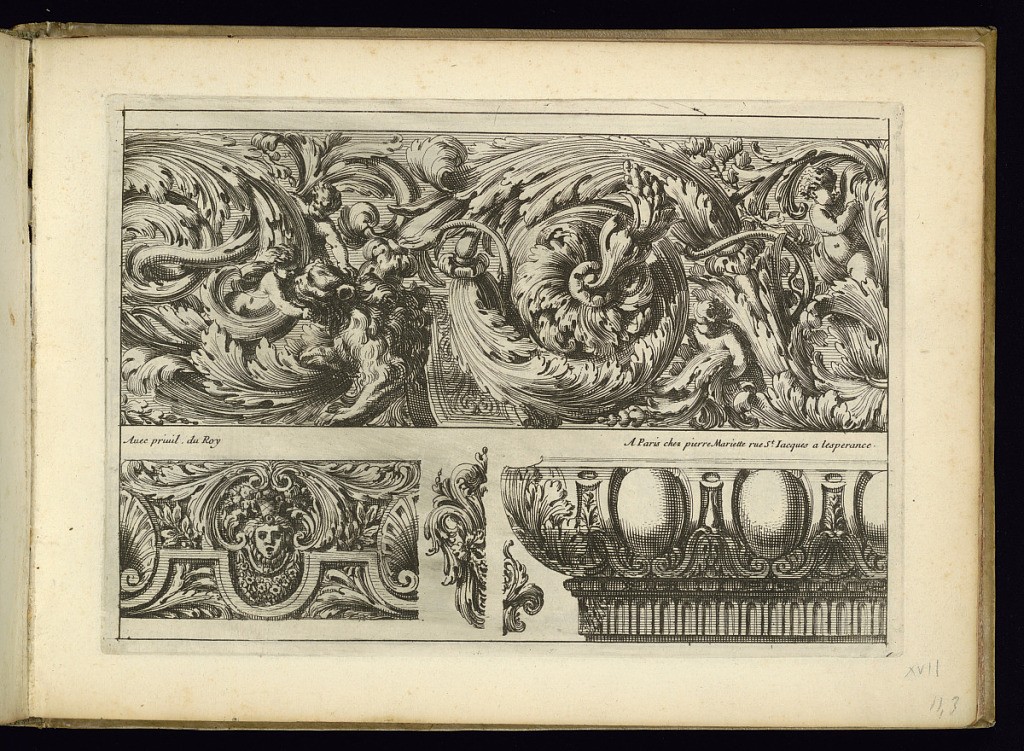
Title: Three Frieze Designs
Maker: Jean Le Pautre, French, 1618–1682
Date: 1657–82
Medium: Etching on laid paper
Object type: Print
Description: A larger ornamental frieze above with two smaller designs below with scrolling leaves (rinceaux), mascarons (masks), putti, shells, flowers, lions, putti, and molding featuring egg and acanthus leaf motifs and fluting.